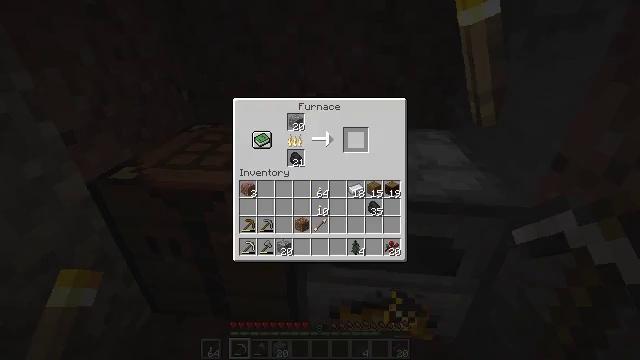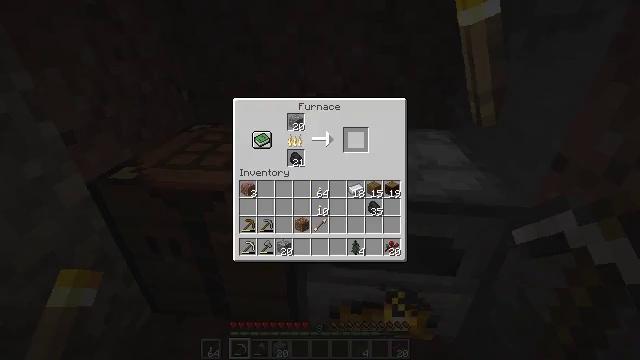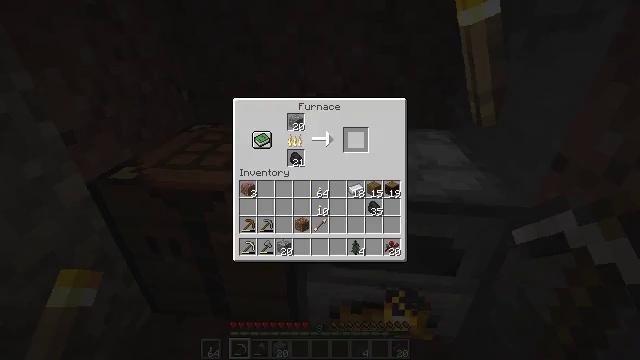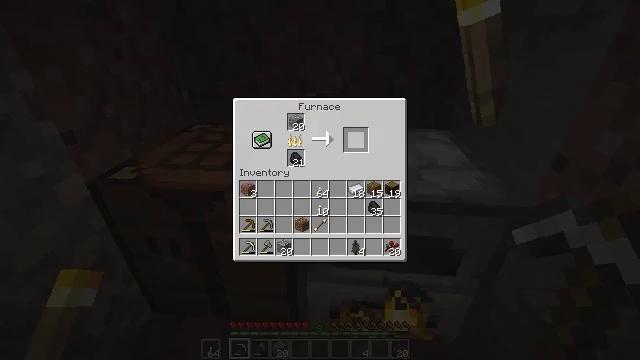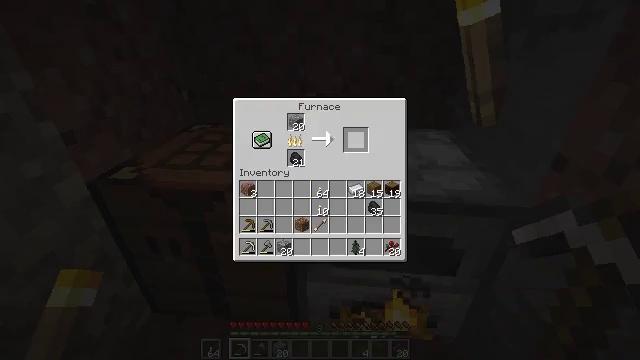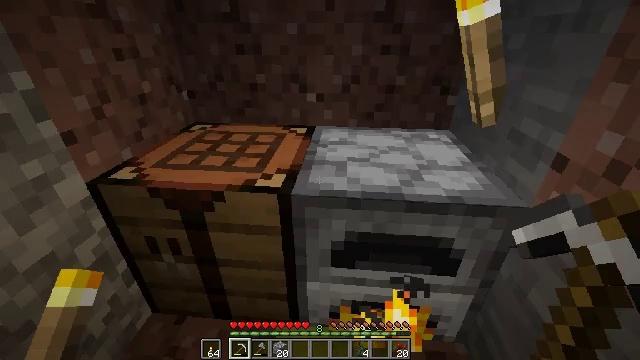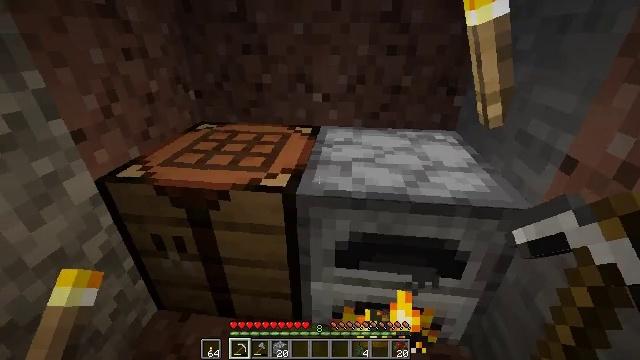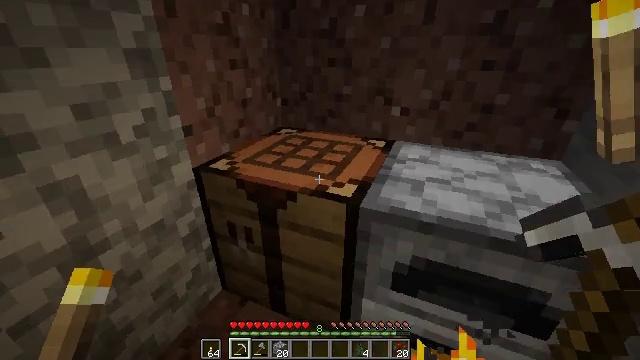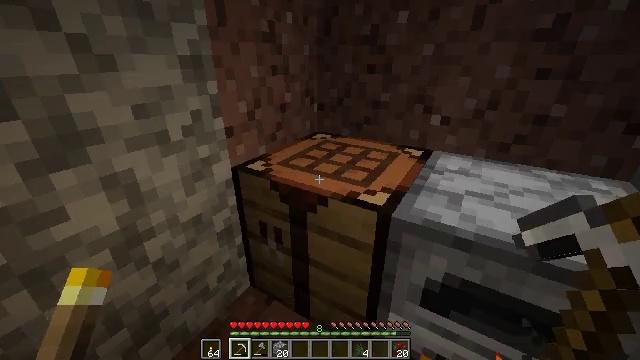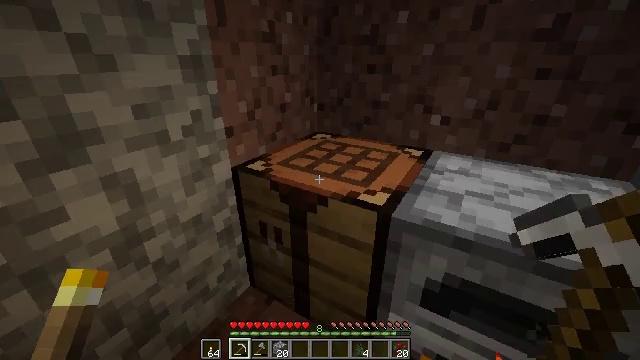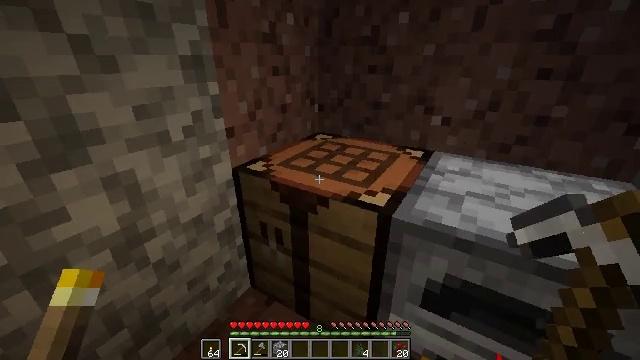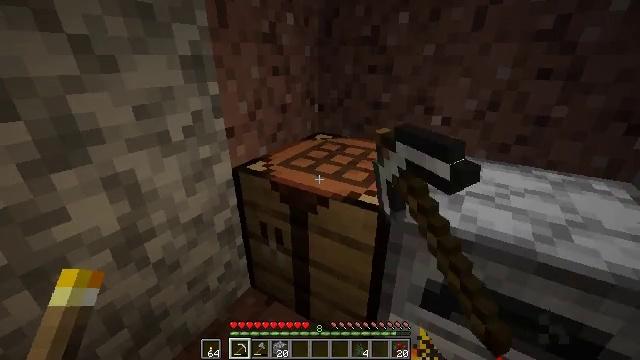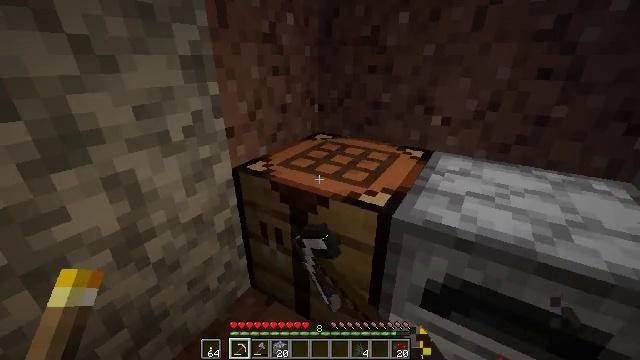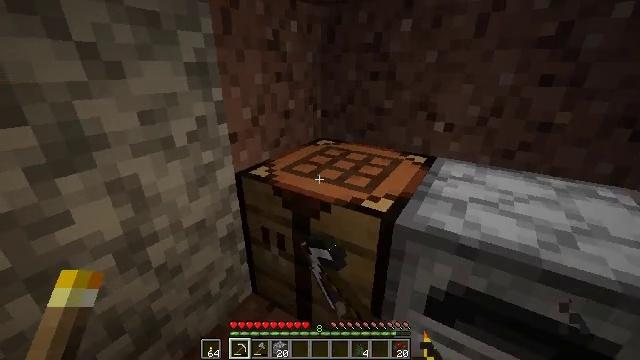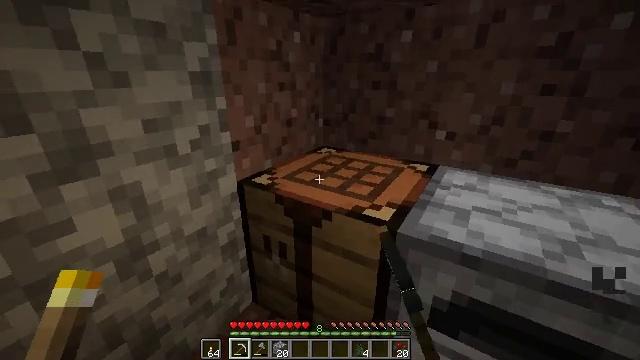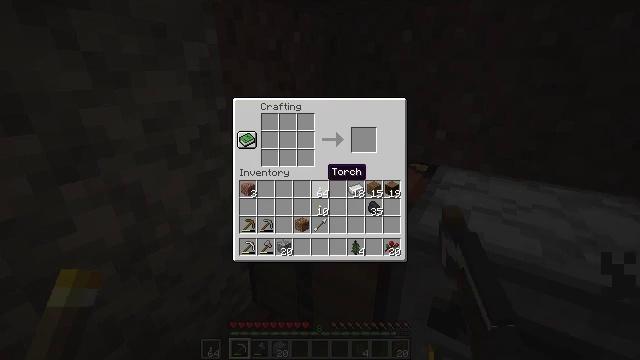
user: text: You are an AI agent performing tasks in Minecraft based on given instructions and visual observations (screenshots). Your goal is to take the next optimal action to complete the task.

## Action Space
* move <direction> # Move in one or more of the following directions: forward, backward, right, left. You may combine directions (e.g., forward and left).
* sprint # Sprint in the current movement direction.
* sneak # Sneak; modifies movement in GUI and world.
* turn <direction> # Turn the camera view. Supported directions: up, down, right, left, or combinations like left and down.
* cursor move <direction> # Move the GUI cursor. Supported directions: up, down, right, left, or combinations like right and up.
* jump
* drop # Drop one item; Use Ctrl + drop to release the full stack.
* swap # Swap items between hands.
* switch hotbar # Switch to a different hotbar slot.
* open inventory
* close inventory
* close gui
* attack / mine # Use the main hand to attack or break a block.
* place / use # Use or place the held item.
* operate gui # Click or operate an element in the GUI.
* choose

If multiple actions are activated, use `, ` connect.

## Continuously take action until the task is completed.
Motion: motion action
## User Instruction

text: Create an iron chestplate in the crafting table with iron ingots.
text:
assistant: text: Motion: sneak, open gui
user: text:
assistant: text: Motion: no_op
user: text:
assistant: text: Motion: no_op
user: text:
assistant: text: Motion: no_op
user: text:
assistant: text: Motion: no_op
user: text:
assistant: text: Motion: turn left, close gui
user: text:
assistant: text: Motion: turn left and up
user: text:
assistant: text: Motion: turn left and up
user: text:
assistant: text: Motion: no_op
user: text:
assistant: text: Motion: use / place
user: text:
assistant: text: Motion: use / place
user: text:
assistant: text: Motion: use / place
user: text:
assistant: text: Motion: turn up
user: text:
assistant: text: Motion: turn up
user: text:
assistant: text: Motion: open gui
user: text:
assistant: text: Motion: no_op
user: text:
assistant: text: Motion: no_op
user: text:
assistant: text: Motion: no_op
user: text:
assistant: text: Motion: no_op
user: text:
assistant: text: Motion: cursor move right
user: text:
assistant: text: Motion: cursor move right
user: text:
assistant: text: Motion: no_op
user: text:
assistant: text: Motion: no_op
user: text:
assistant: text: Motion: no_op
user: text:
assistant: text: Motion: no_op
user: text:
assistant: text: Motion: no_op
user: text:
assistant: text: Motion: no_op
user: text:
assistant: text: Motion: no_op
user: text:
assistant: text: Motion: no_op
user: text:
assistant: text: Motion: no_op